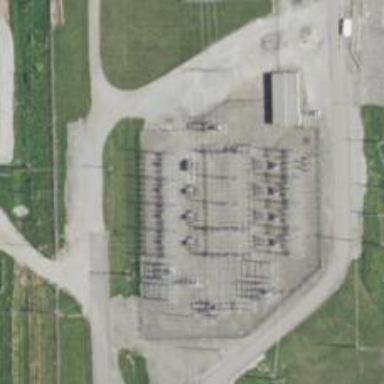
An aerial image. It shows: Switch for power supply.